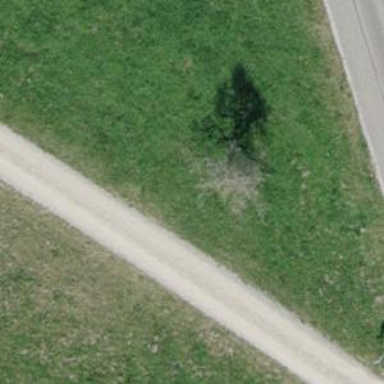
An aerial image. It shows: Urban area featuring tree as natural element.